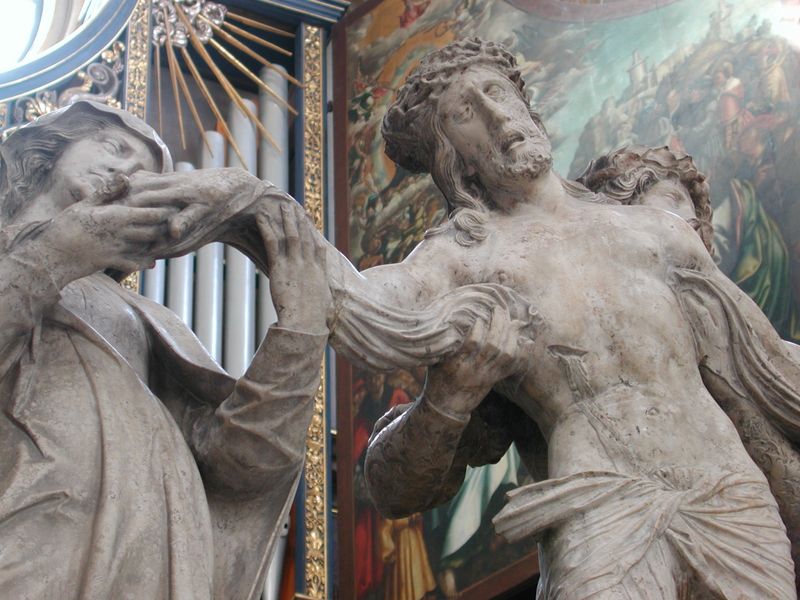
Titel: Beweinung
Künstler: Hans Daucher
Standort: Augsburg, St. Anna, Fuggerkapelle (EU - D - B)
Schlagwörter: flügel, gemälde, gruppe, hand, mann, nackt, weiß, wolken, wunde, frauen, landschaft, ausschnitt, fenster, frau, licht, marmor, stützen, tuch, bart, barock, falten, johannes, stein, tot, hände, kirche, figur, gold, locken, skulptur, statue, figuren, blue, church, crown, hands, men, pope, arm, face, hair, nose, painting, woman, detail, bildhauerei, bauchnabel, foto, blut, lendentuch, strahlen, augenlider, orgel, farbfoto, christus, jesus, kreuzabnahme, kreuzigung, wundmal, wundmale, leiden, qual, schmerz, man, naked, head, death, eyes, heilige, speer, maria, wandbild, beweinung, mouth, scarf, beard, french, dornenkrone, cross, photo, sculpture, dead, crucifixion, marble, kirhce, kriche, cathedral, italian, statues, eye, cloth, god, christ, fresco, paint, jungfrau maria, carry, christian, orgelflügel, mary, organ, blood, catholic, crown of thorns, thorns, wound, tomb, indoor, stab, pieta, support, fl+gel, kreuzabnhame, orgelprospekt, dornenkroen, dirnenkrone, piet ta